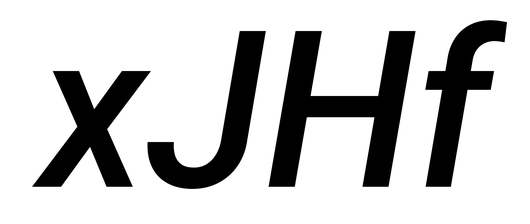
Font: Roboto-Italic_Medium_Italic